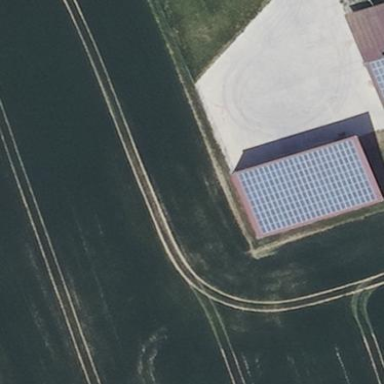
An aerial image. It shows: Building equipped with small solar photovoltaic panel for electricity generation.